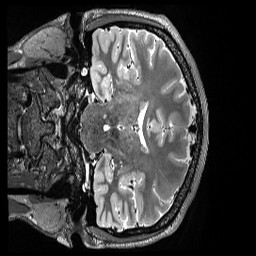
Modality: T2w
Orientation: coronal